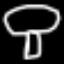
Label: mushroom